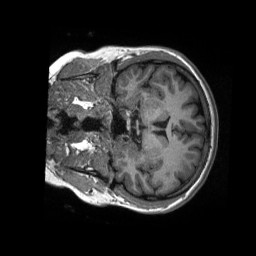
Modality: T1w
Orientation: coronal
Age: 27
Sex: female
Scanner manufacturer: siemens
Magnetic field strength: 3 T
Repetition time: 2.3 s
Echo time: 0.00288 s